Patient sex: F
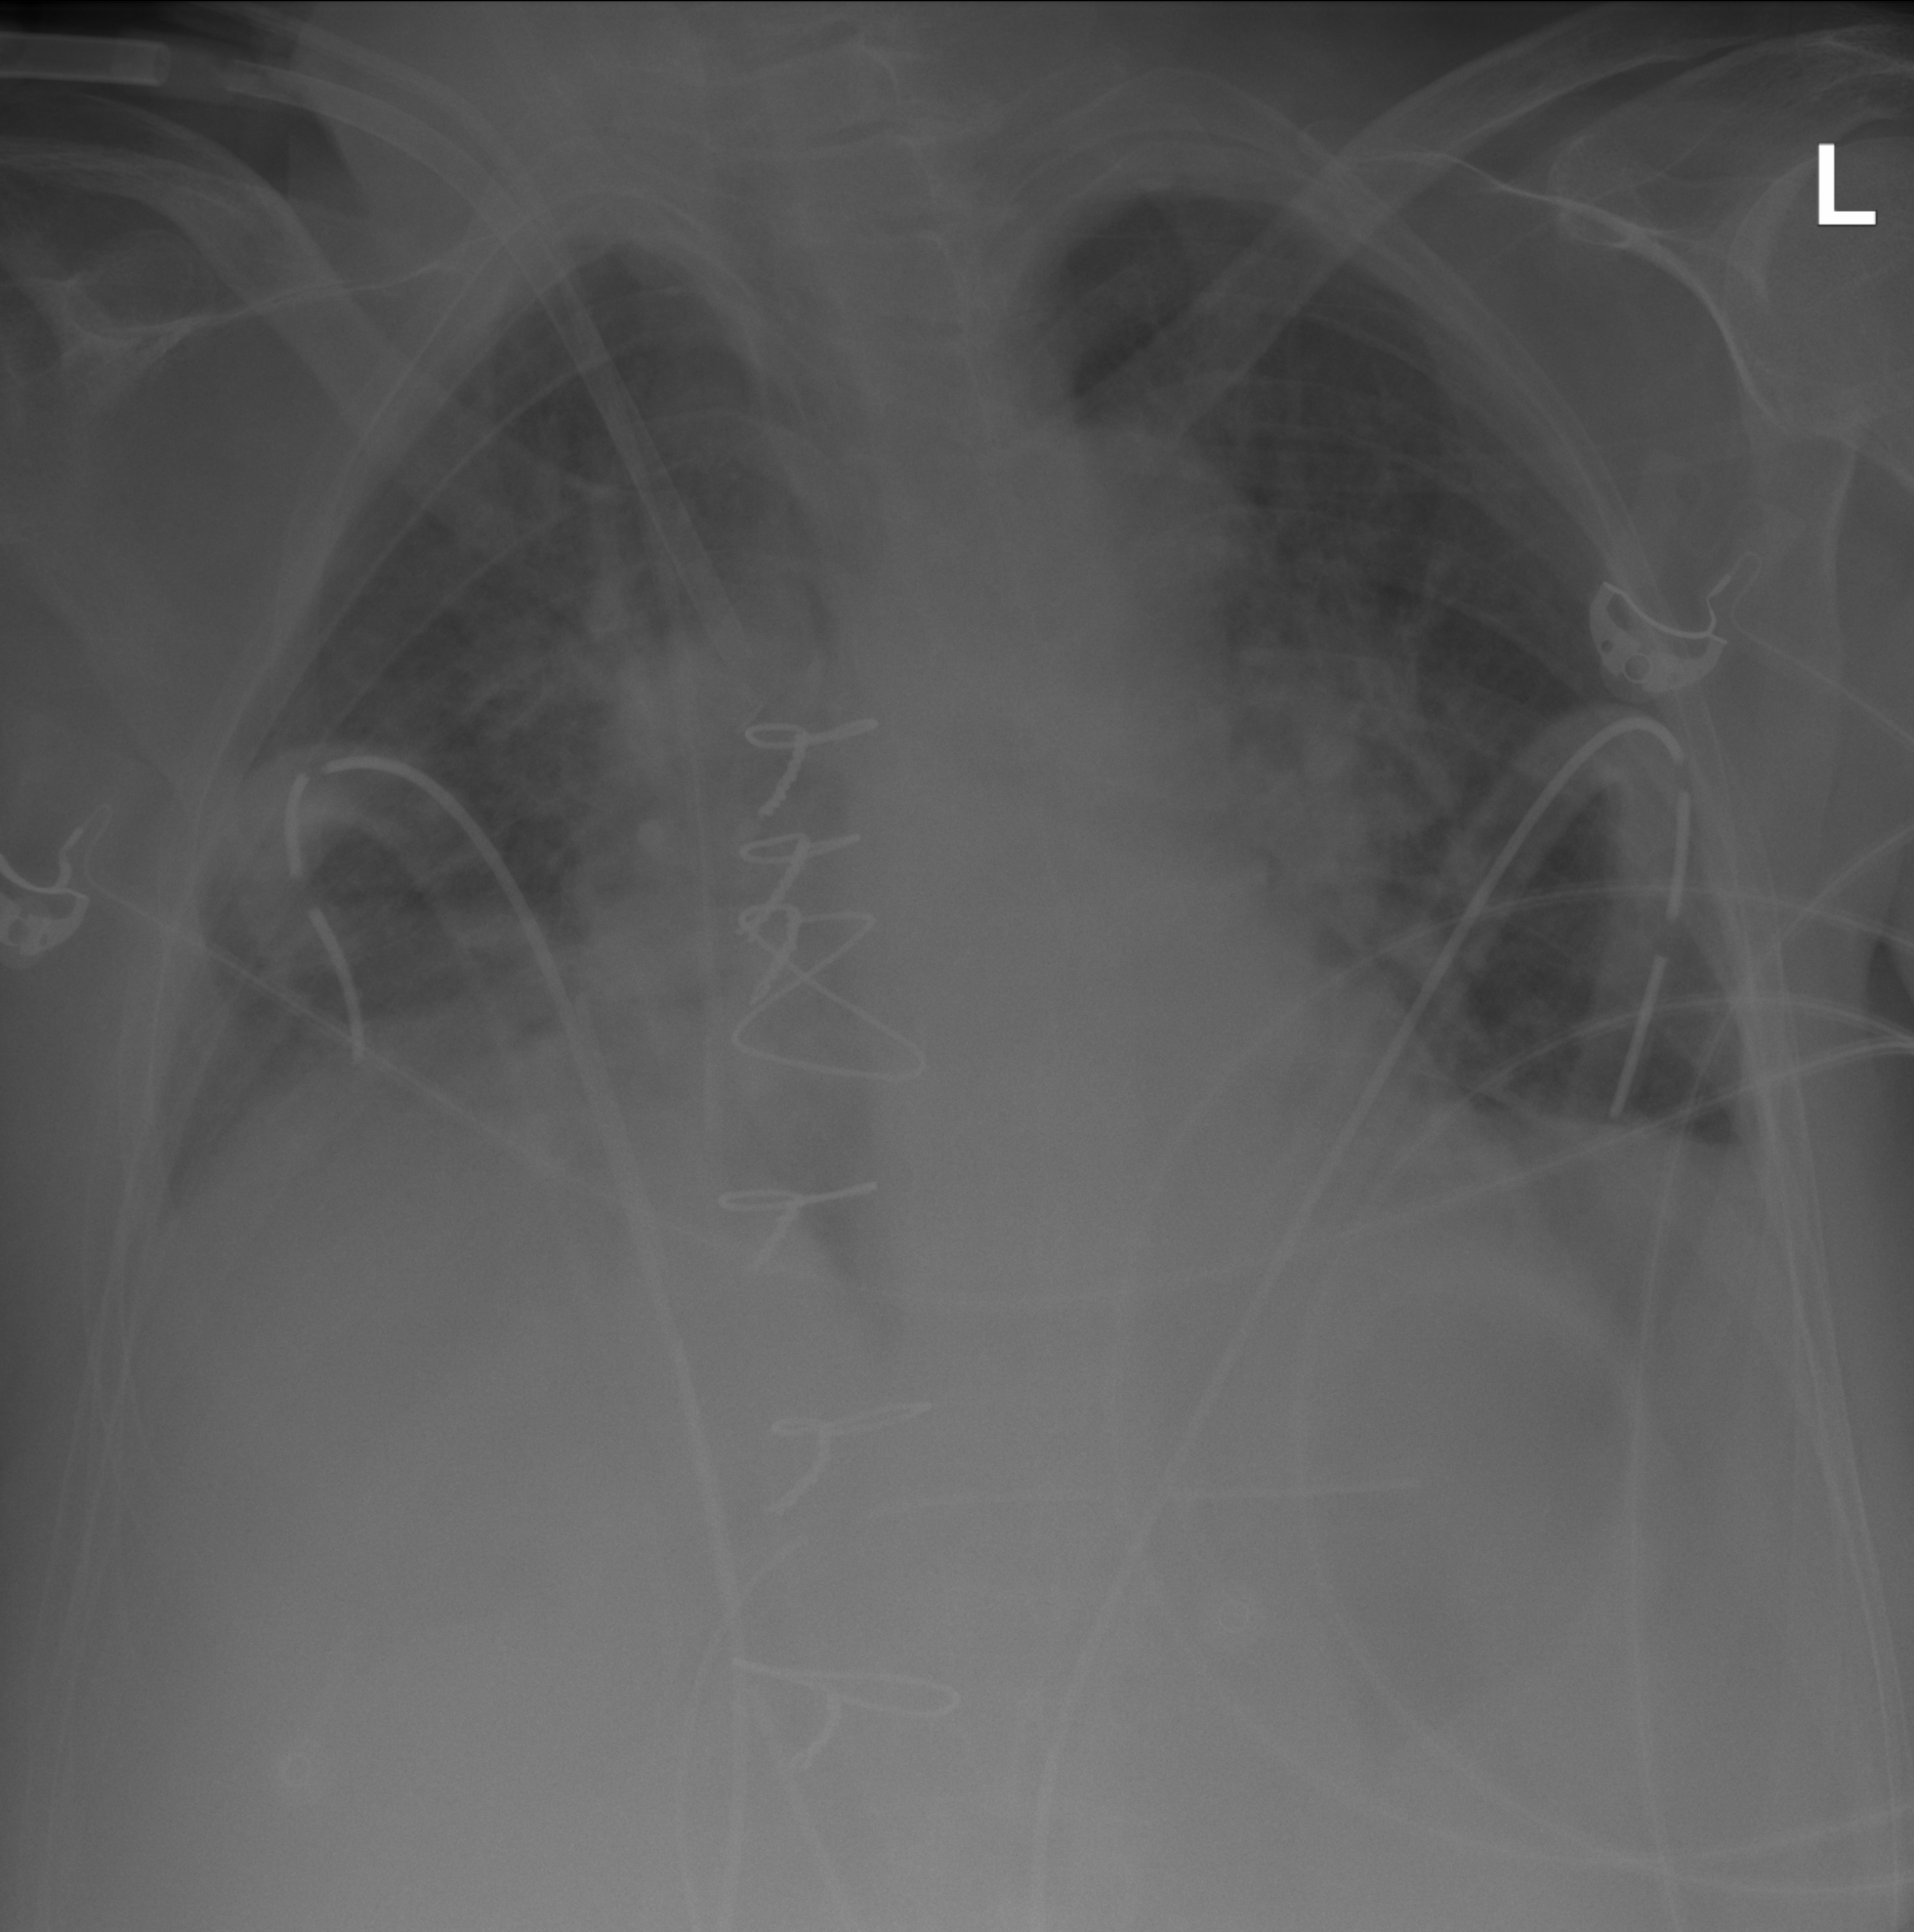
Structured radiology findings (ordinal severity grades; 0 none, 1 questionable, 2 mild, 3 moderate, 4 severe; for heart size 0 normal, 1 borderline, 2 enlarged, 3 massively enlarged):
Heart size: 2
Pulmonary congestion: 1
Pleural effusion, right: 2
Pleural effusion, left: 2
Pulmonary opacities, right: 2
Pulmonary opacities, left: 2
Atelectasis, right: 2
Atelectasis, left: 2